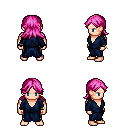
a pixel art fantasy rpg character, male body template, human, light skin, blue robe, gold greaves, pink loose hair, bracelets, four views (front, back, left, right), 2x2 character sprite sheet, small pixel art, hard edges, no anti-aliasing